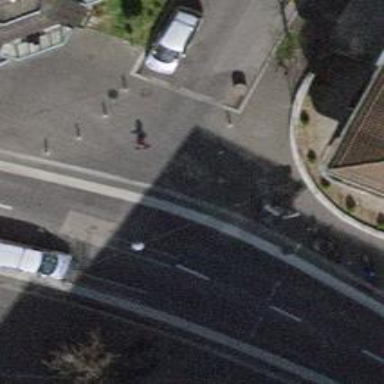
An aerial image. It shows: Bollard.